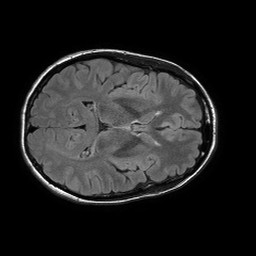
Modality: FLAIR
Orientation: axial
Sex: female
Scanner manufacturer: philips
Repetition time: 11 s
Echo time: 0.125 s